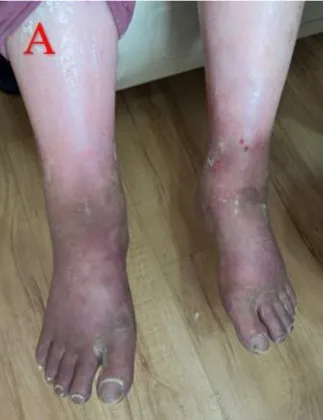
Five months before medical treatment, the patient developed depressed edema of both lower limbs (A).
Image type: radiology (ct)